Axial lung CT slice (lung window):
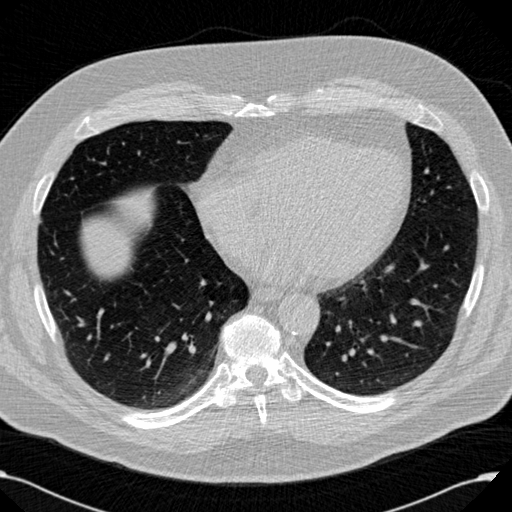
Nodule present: no